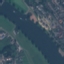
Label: River